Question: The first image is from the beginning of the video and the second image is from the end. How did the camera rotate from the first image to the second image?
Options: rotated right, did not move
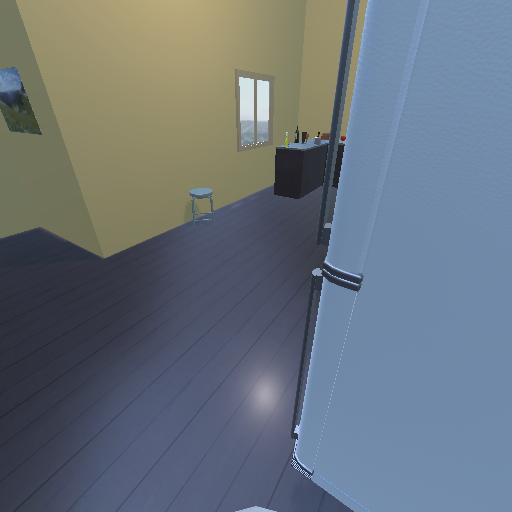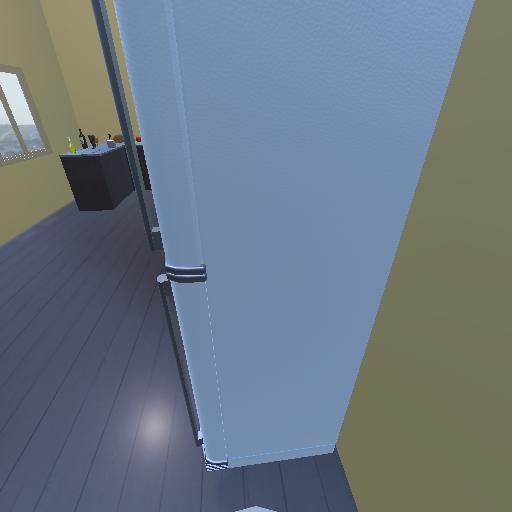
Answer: rotated right